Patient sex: F
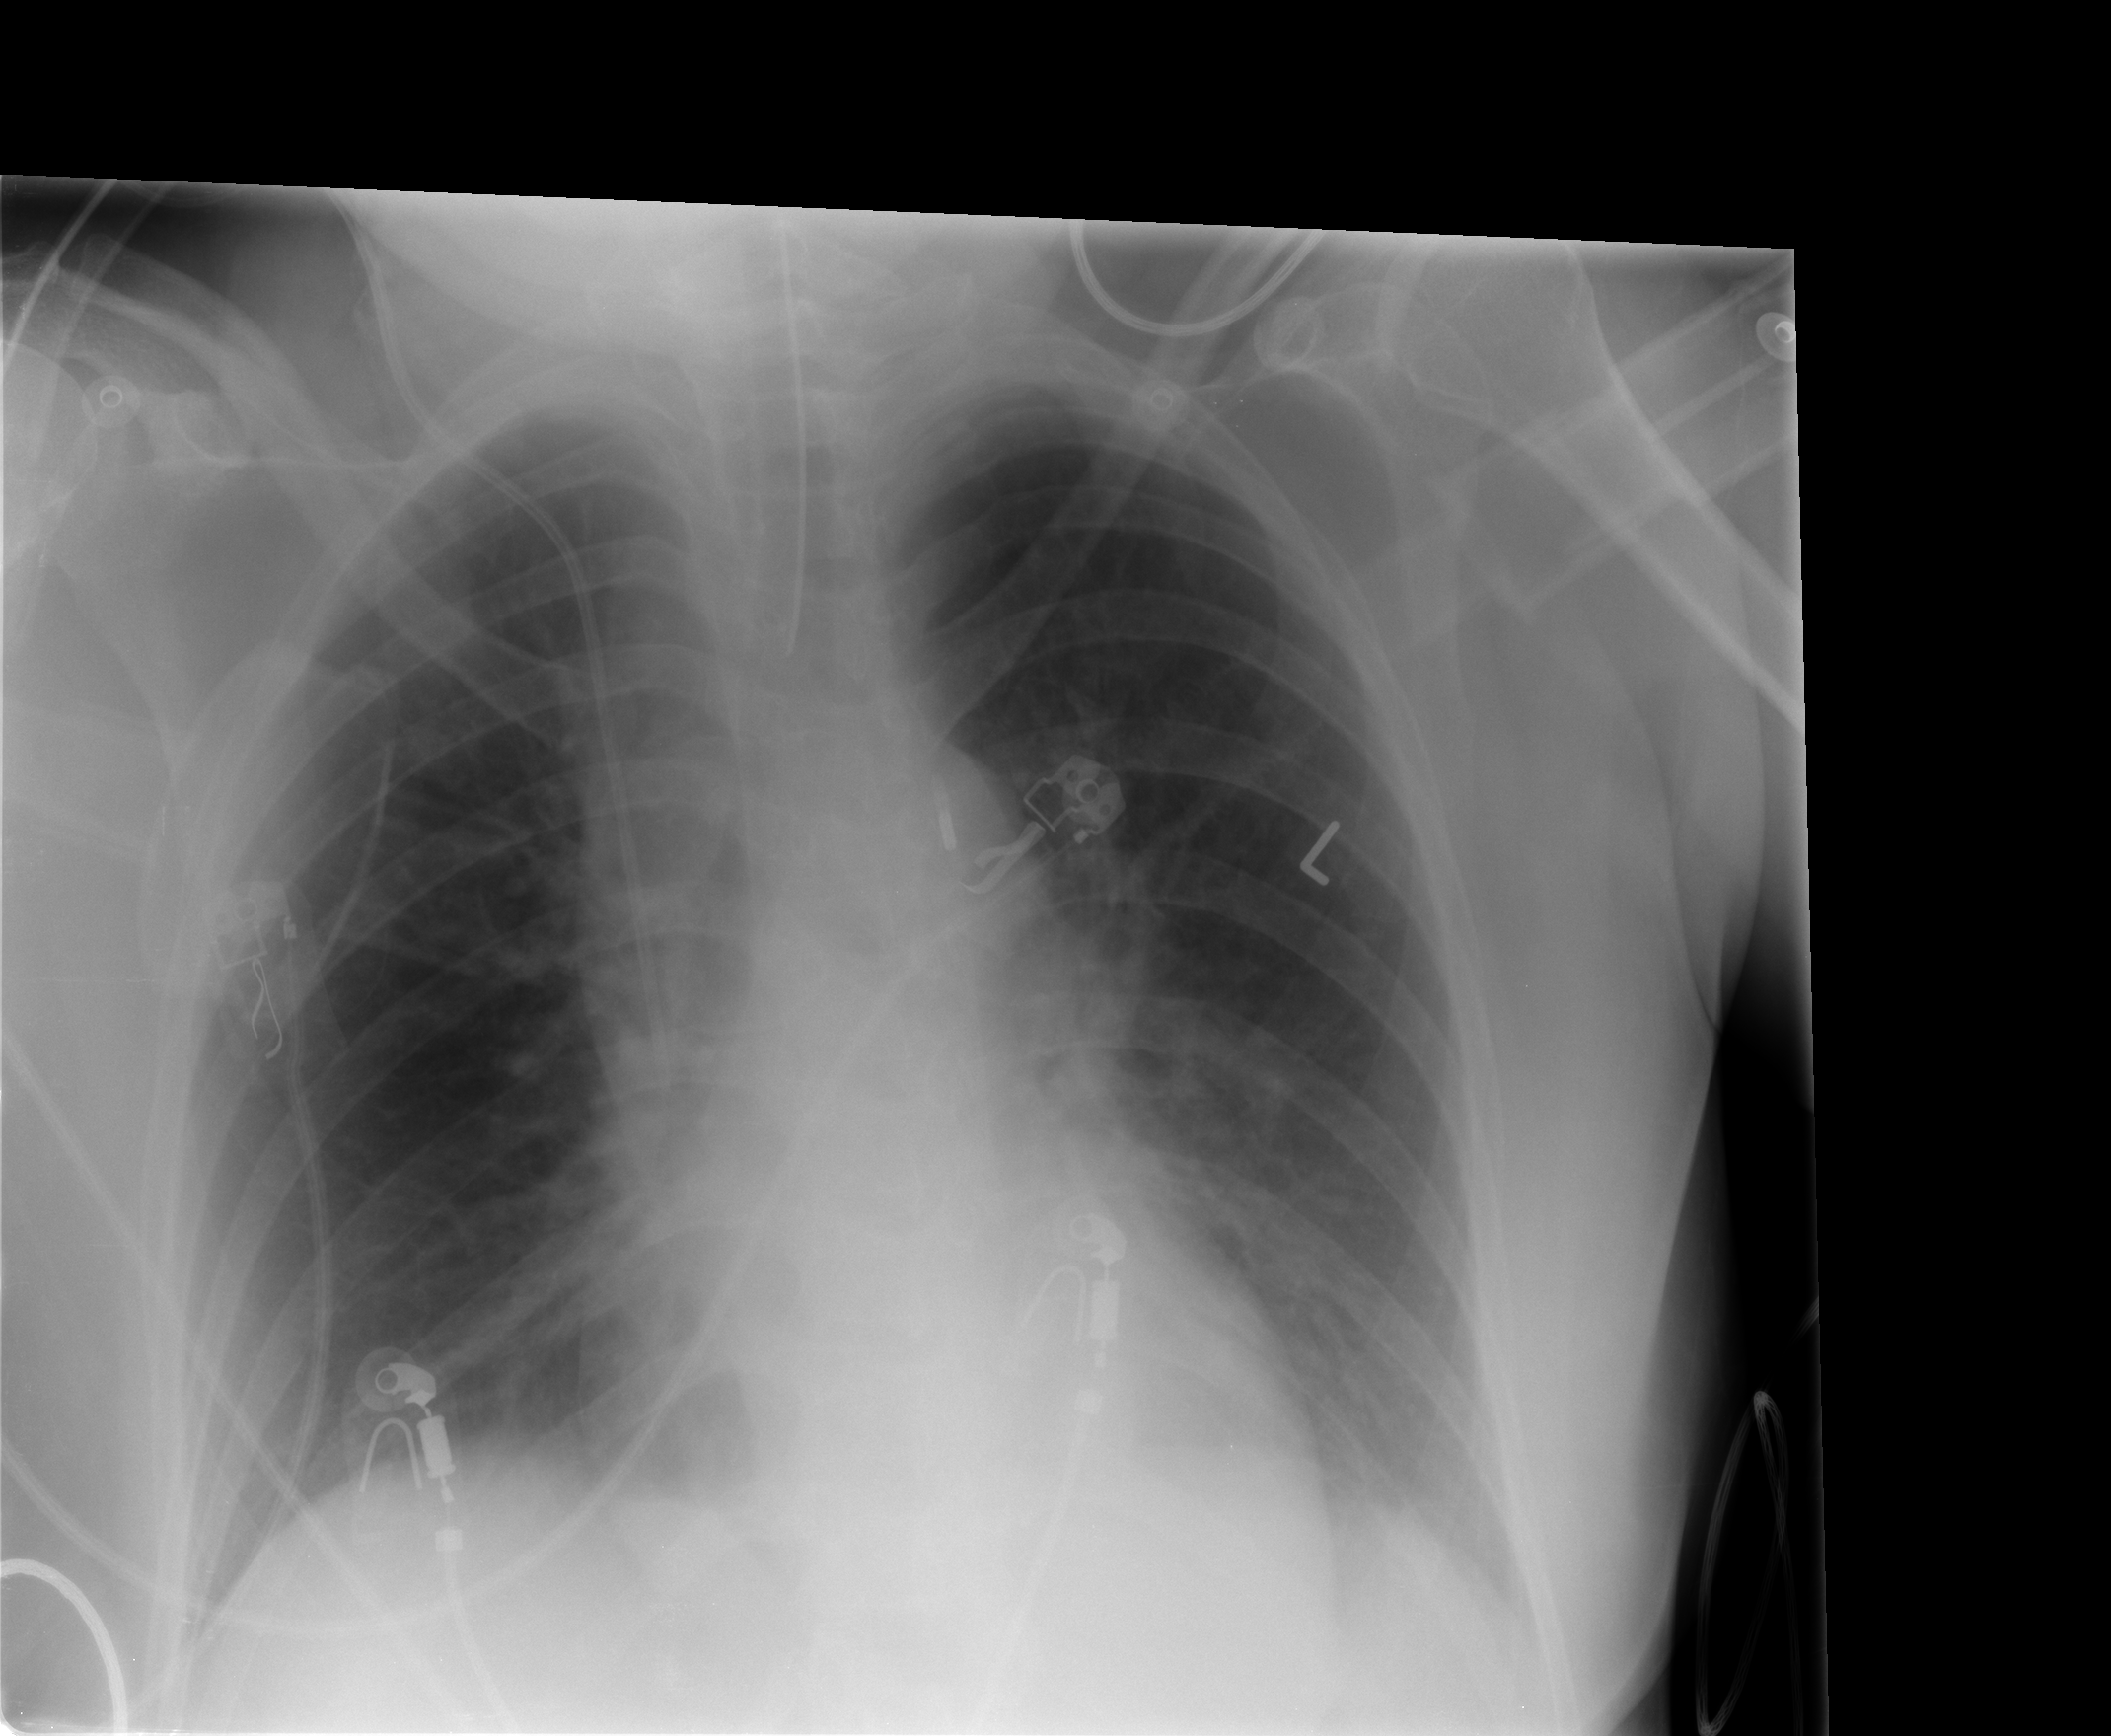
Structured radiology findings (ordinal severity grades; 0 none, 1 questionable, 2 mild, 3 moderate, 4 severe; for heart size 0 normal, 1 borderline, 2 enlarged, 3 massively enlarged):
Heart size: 0
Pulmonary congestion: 2
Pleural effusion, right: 0
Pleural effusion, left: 0
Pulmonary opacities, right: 0
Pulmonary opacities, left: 0
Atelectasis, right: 0
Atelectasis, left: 0